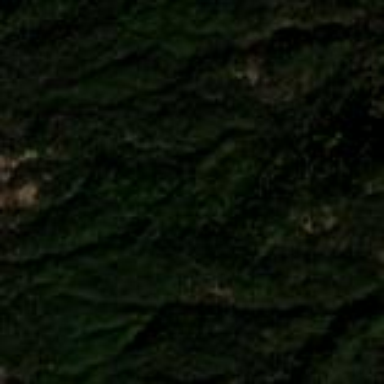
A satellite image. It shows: Forest area.